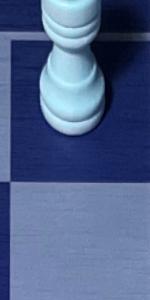
Label: Empty